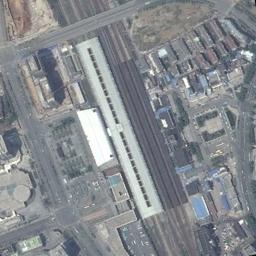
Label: railway_station